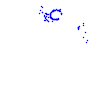
Particle: proton